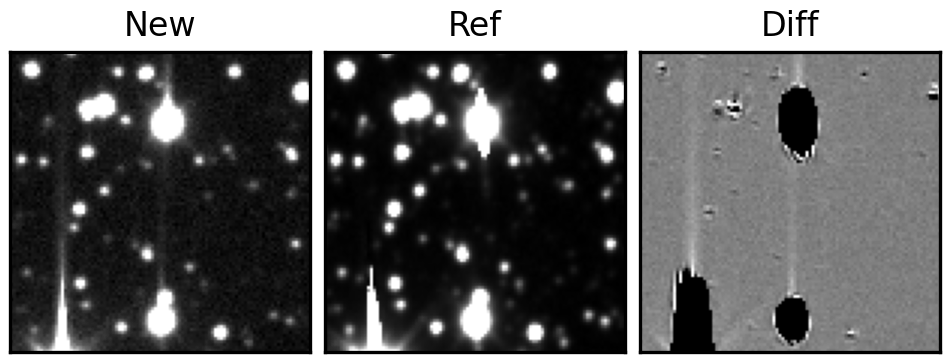
Label: bogus